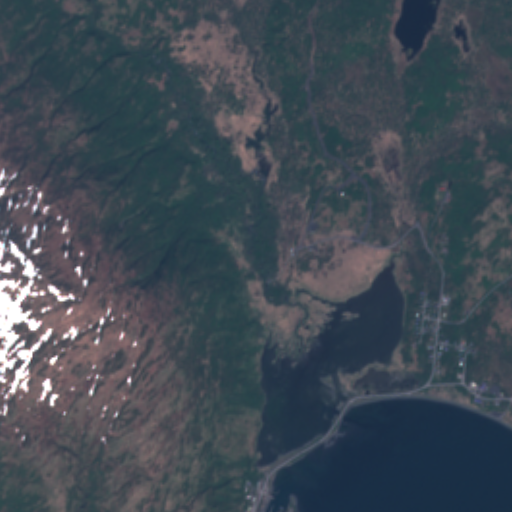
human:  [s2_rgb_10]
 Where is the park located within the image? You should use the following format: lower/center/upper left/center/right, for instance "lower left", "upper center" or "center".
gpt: The park is located in the center right of the image.
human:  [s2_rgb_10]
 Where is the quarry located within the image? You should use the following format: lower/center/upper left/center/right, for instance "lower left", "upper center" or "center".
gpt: The quarry is located in the center right of the image.
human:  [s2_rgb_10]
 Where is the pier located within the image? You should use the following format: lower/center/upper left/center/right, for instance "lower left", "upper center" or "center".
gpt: The pier is located in the lower center of the image.
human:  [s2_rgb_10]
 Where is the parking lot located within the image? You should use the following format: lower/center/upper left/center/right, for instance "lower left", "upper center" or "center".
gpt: There is no parking lot in the image.